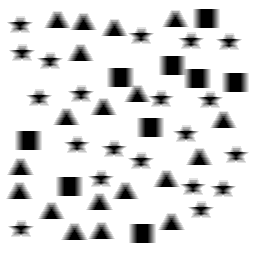
Squares: 9
Triangles: 19
Stars: 20
Total shapes: 48